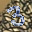
Label: 3